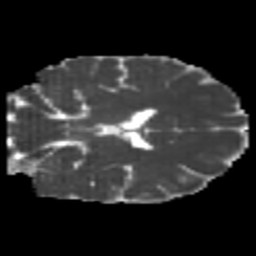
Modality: MD
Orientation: coronal
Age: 25
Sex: female
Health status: healthy
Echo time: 0.074 s